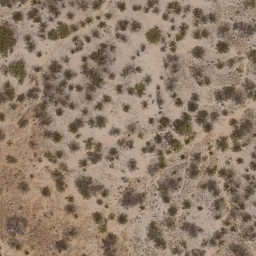
Label: chaparral